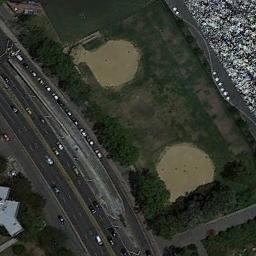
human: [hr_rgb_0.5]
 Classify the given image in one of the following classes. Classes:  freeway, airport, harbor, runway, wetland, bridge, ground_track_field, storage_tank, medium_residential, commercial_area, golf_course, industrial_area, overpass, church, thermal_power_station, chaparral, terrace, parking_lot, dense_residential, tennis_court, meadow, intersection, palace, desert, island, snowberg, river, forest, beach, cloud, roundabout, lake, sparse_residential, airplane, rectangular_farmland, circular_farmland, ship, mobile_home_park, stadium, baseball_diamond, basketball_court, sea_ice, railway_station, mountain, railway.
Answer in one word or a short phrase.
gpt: baseball_diamond